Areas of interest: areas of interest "Disease Prevention"
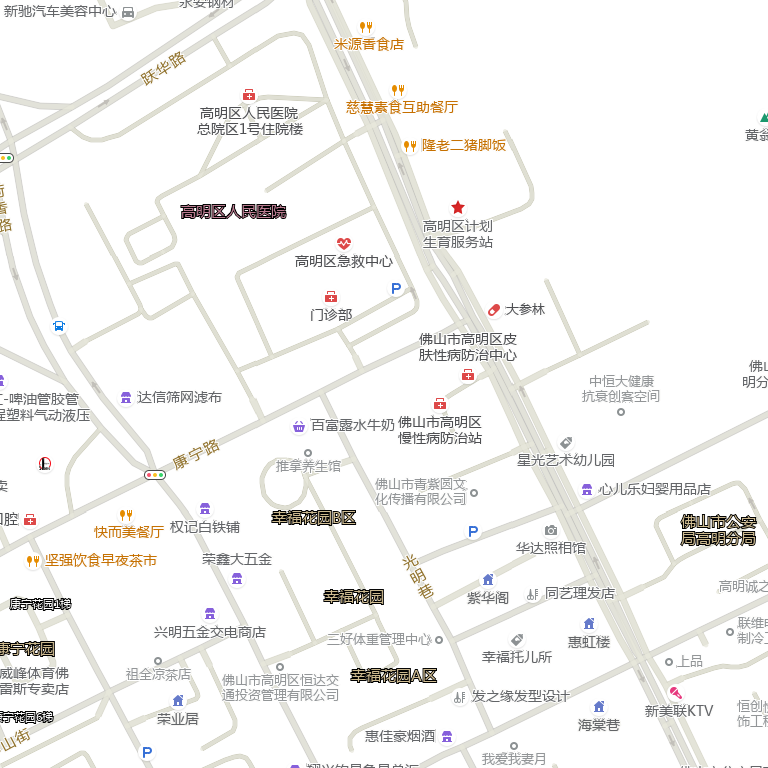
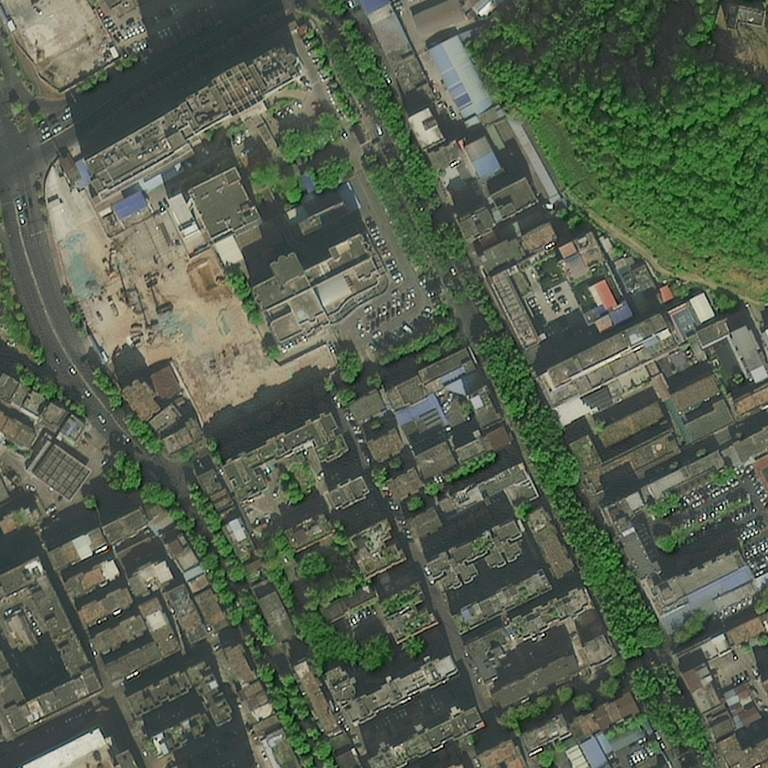